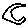
Label: moon